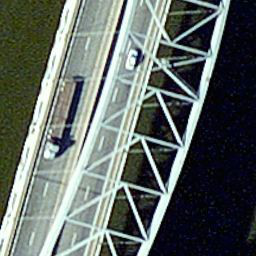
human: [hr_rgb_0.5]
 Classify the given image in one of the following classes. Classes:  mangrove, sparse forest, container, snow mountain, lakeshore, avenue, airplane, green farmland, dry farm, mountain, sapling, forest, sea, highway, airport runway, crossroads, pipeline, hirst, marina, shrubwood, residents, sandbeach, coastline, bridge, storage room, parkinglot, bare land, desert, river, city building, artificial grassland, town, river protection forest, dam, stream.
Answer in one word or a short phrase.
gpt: bridge